Question: I'm using bootstrap on a site, and the navigation is bootstrap responsive navbar. It collapses properly, but when I click the button to open it, dropdowns are already open.

They wont close if I tap them, or so.
Here's the code for the nav:
'''
<div class="navbar-inner" id="navigradi">
<div class="container">
<a class="brand pull-right navbar-text" href="<?php echo home_url(); ?>/">
<img src="http://materia.hurttiajahuumoria.fi/hh-logo-smaller.png" alt="Hurttia & Huumoria" class="hidden-phone hidden-tablet"/>
<span class="hidden-desktop">Hurttia & Huumoria</span>
</a>
<a class="btn btn-navbar" data-toggle="collapse" data-target=".nav-collapse">
<span class="icon-bar"></span>
<span class="icon-bar"></span>
<span class="icon-bar"></span>
</a>
<nav class="nav-main nav-collapse collapse" role="navigation">
<?php
if (has_nav_menu('primary_navigation')) :
wp_nav_menu(array('theme_location' => 'primary_navigation', 'menu_class' => 'nav'));
endif;
?>
</nav>
</div>
</div>
'''
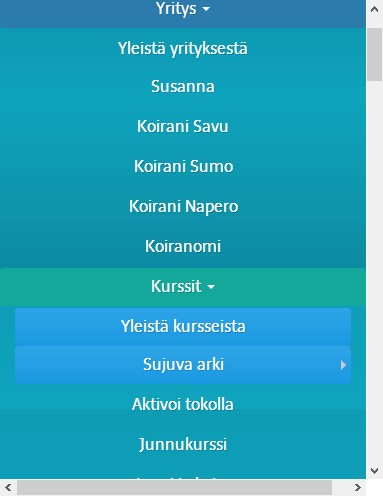
Answer: This looks like a bug in Bootstrap v2.1.1.
I compared the CSS of your site with my own and saw that the CSS related to '<ul class="dropdown-menu">' has the 'display: block;'. The CSS from 2.1.1 is:
'''
@media (max-width: 979px)
.nav-collapse .dropdown-menu {
position: static;
top: auto;
left: auto;
display: none;
float: none;
max-width: none;
padding: 0;
margin: 0 15px;
background-color: transparent;
border: 0;
-webkit-border-radius: 0;
-moz-border-radius: 0;
border-radius: 0;
-webkit-box-shadow: none;
-moz-box-shadow: none;
box-shadow: none;
}
'''
However, I'm using 2.3.0 and the CSS for the 'dropdown-menu' class has 'display: none;' as seen here:
'''
@media (max-width: 979px)
.nav-collapse .dropdown-menu {
position: static;
top: auto;
left: auto;
display: none;
float: none;
max-width: none;
padding: 0;
margin: 0 15px;
background-color: transparent;
border: 0;
-webkit-border-radius: 0;
-moz-border-radius: 0;
border-radius: 0;
-webkit-box-shadow: none;
-moz-box-shadow: none;
box-shadow: none;
}
'''
You could do a couple of things. Override the Bootstrap CSS and set 'display: none;' for this particular '@media (max-width: 979px)' query as is done in v2.3.0. Or you could simply try updating your entire Bootstrap version to the latest. That's what I would try first.
Let me know what you decide. Interested in the result.